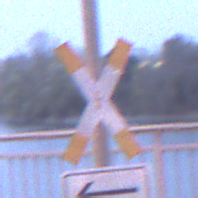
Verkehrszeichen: Andreaskreuz
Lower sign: RichtungsangabeDurchPfeile1
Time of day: Night
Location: Outdoor (Urban)
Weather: PartlyCloudy
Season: NotSpecified
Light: Artificial